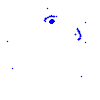
Particle: proton